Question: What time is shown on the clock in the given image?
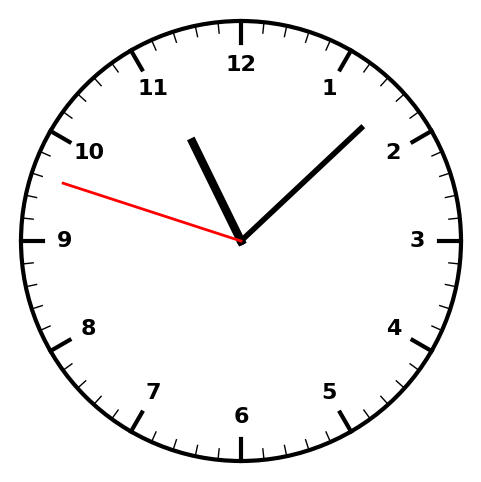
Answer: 11:07:48